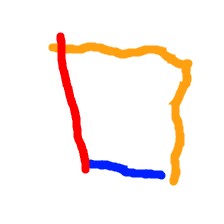
Shape: trapezoid